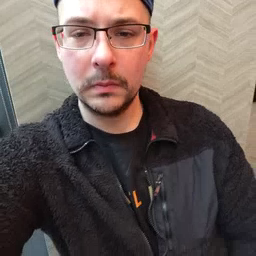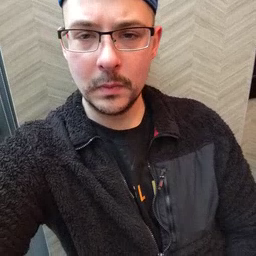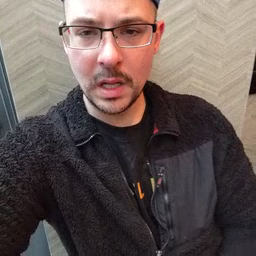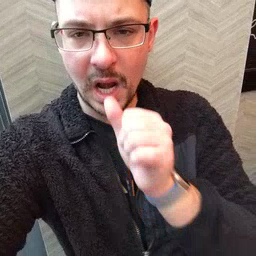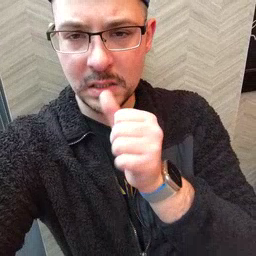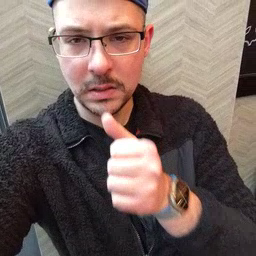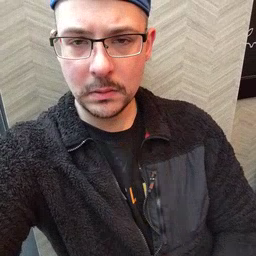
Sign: nuts